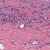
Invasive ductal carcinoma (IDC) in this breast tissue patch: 1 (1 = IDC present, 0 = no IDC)